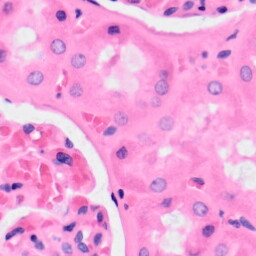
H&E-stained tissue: Kidney